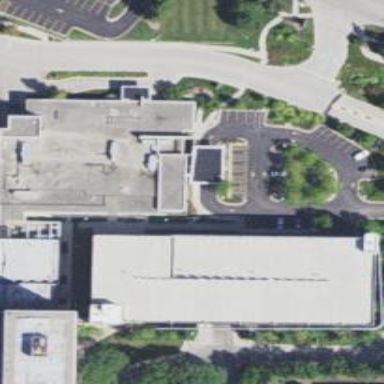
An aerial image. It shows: Clinic building providing healthcare services.